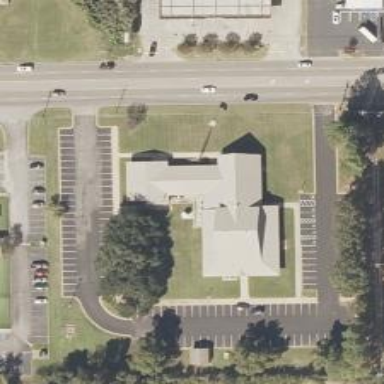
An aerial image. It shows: Beautiful church building.